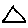
Label: triangle